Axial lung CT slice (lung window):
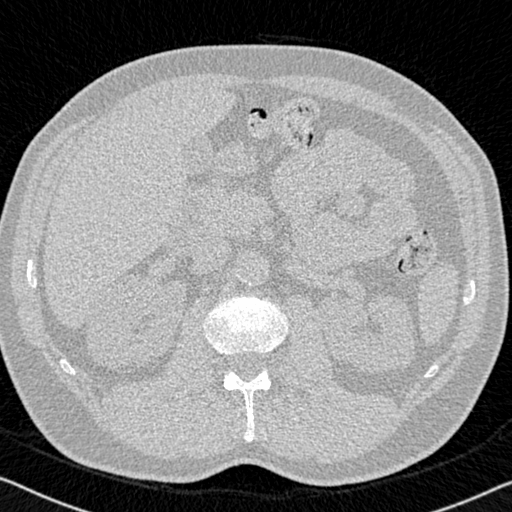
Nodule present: no